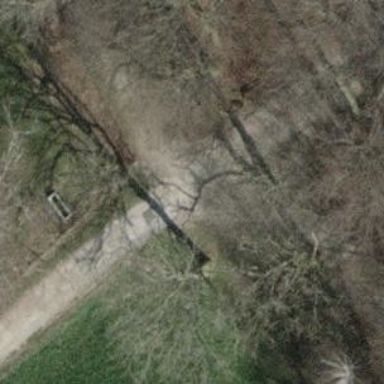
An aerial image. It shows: Ground path.